Question: I am trying to grant one '.java' file access to the class in another '.java' file. I would like to do this on the command line. For example how would I do this using the two files below?
File: "ToImport.java"
'''
package ABC;
public class ToImport {
private String aName;
public ToImport(String Name) {
aName = Name;
}
public String toString() {
return("Text: " + aName);
}
}
'''
File: "TheImport.java"
'''
package ABC;
public class TheImport {
public static void main(String[] args) {
ToImport abc = new ToImport("a");
System.out.println("TEST: " + abc);
}
}
'''
When I type 'javac ToImport.java' I get no errors but when I type 'javac TheImport.java' I get the following error,

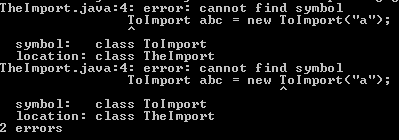
Answer: 'TheImport' depends on the class 'ToImport'. So, when you compile 'TheImport' the compiler must either also compile 'ToImport' or have access to the already compiled 'ToImport' class.
Let's say you have a directory that looks like the following,
'''
src
+-- ABC
+-- TheImport.java
+-- ToImport.java
'''
In addition let's say you're in the directory 'src' and want to compile to '../classes'. You must use one of the following commands:
'''
javac -d ../classes ABC/ToImport.java ABC/TheImport.java
'''
or
'''
javac -d ../classes ABC/ToImport.java
javac -cp ../classes -d ../classes ABC/TheImport.java
'''
If both '.java' files depended on each other then you'd have to compile them both at once as in the first command.
Also note that packages should be all lowercase to respect the Java naming conventions.
To run the main program you could type,
'''
cd ../classes
java ABC.TheImport
'''